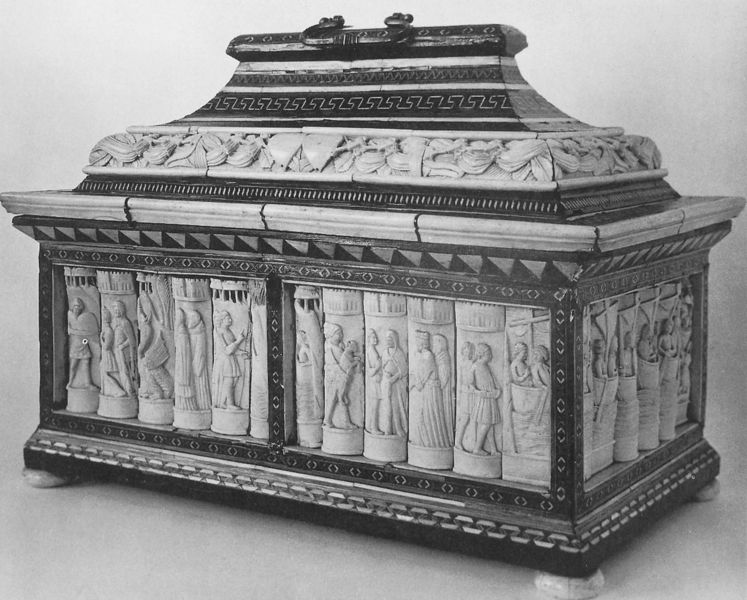
Titel: Kästchen mit der Geschichte Jasons
Künstler: Baldessarre degli Embriachi
Institution: Minneapolis, Minneapolis Institute of Arts
Schlagwörter: holz, marmor, ornament, relief, figuren, edel, truhe, deckel, kasten, sarg, schatulle, verzierungen, sarkophag, halbrelief, basorelief